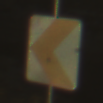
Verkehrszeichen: RichtungstafelnInKurvenKleinRechts
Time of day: SunriseSunset
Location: Outdoor (Nature)
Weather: PartlyCloudy
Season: NotSpecified
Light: Natural